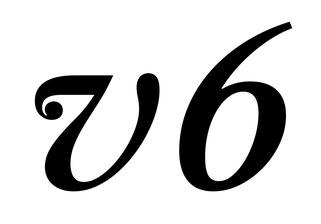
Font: LibreCaslonText-Italic_Medium_Italic